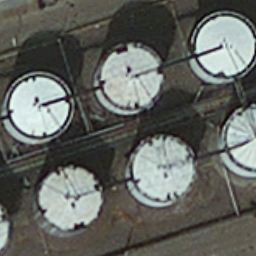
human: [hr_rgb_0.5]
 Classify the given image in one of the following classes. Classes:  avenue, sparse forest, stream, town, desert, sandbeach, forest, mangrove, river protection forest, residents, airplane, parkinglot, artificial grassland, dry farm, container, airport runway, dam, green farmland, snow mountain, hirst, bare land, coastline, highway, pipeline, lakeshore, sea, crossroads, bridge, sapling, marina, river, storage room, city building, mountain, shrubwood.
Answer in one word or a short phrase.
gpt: storage room